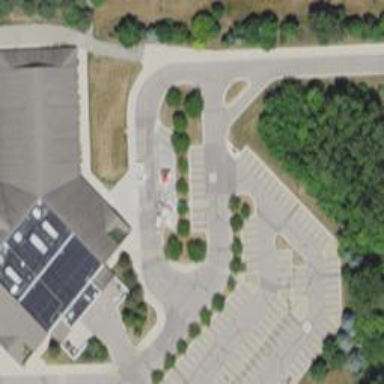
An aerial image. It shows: Parking space.